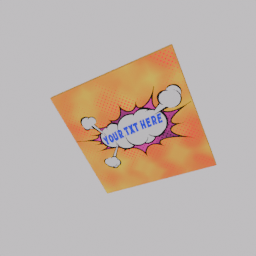
Label: decoration